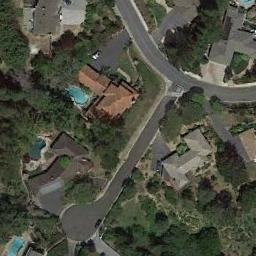
Label: residential